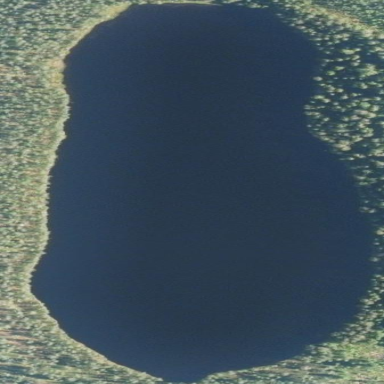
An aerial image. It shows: Lake with natural water.